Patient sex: M
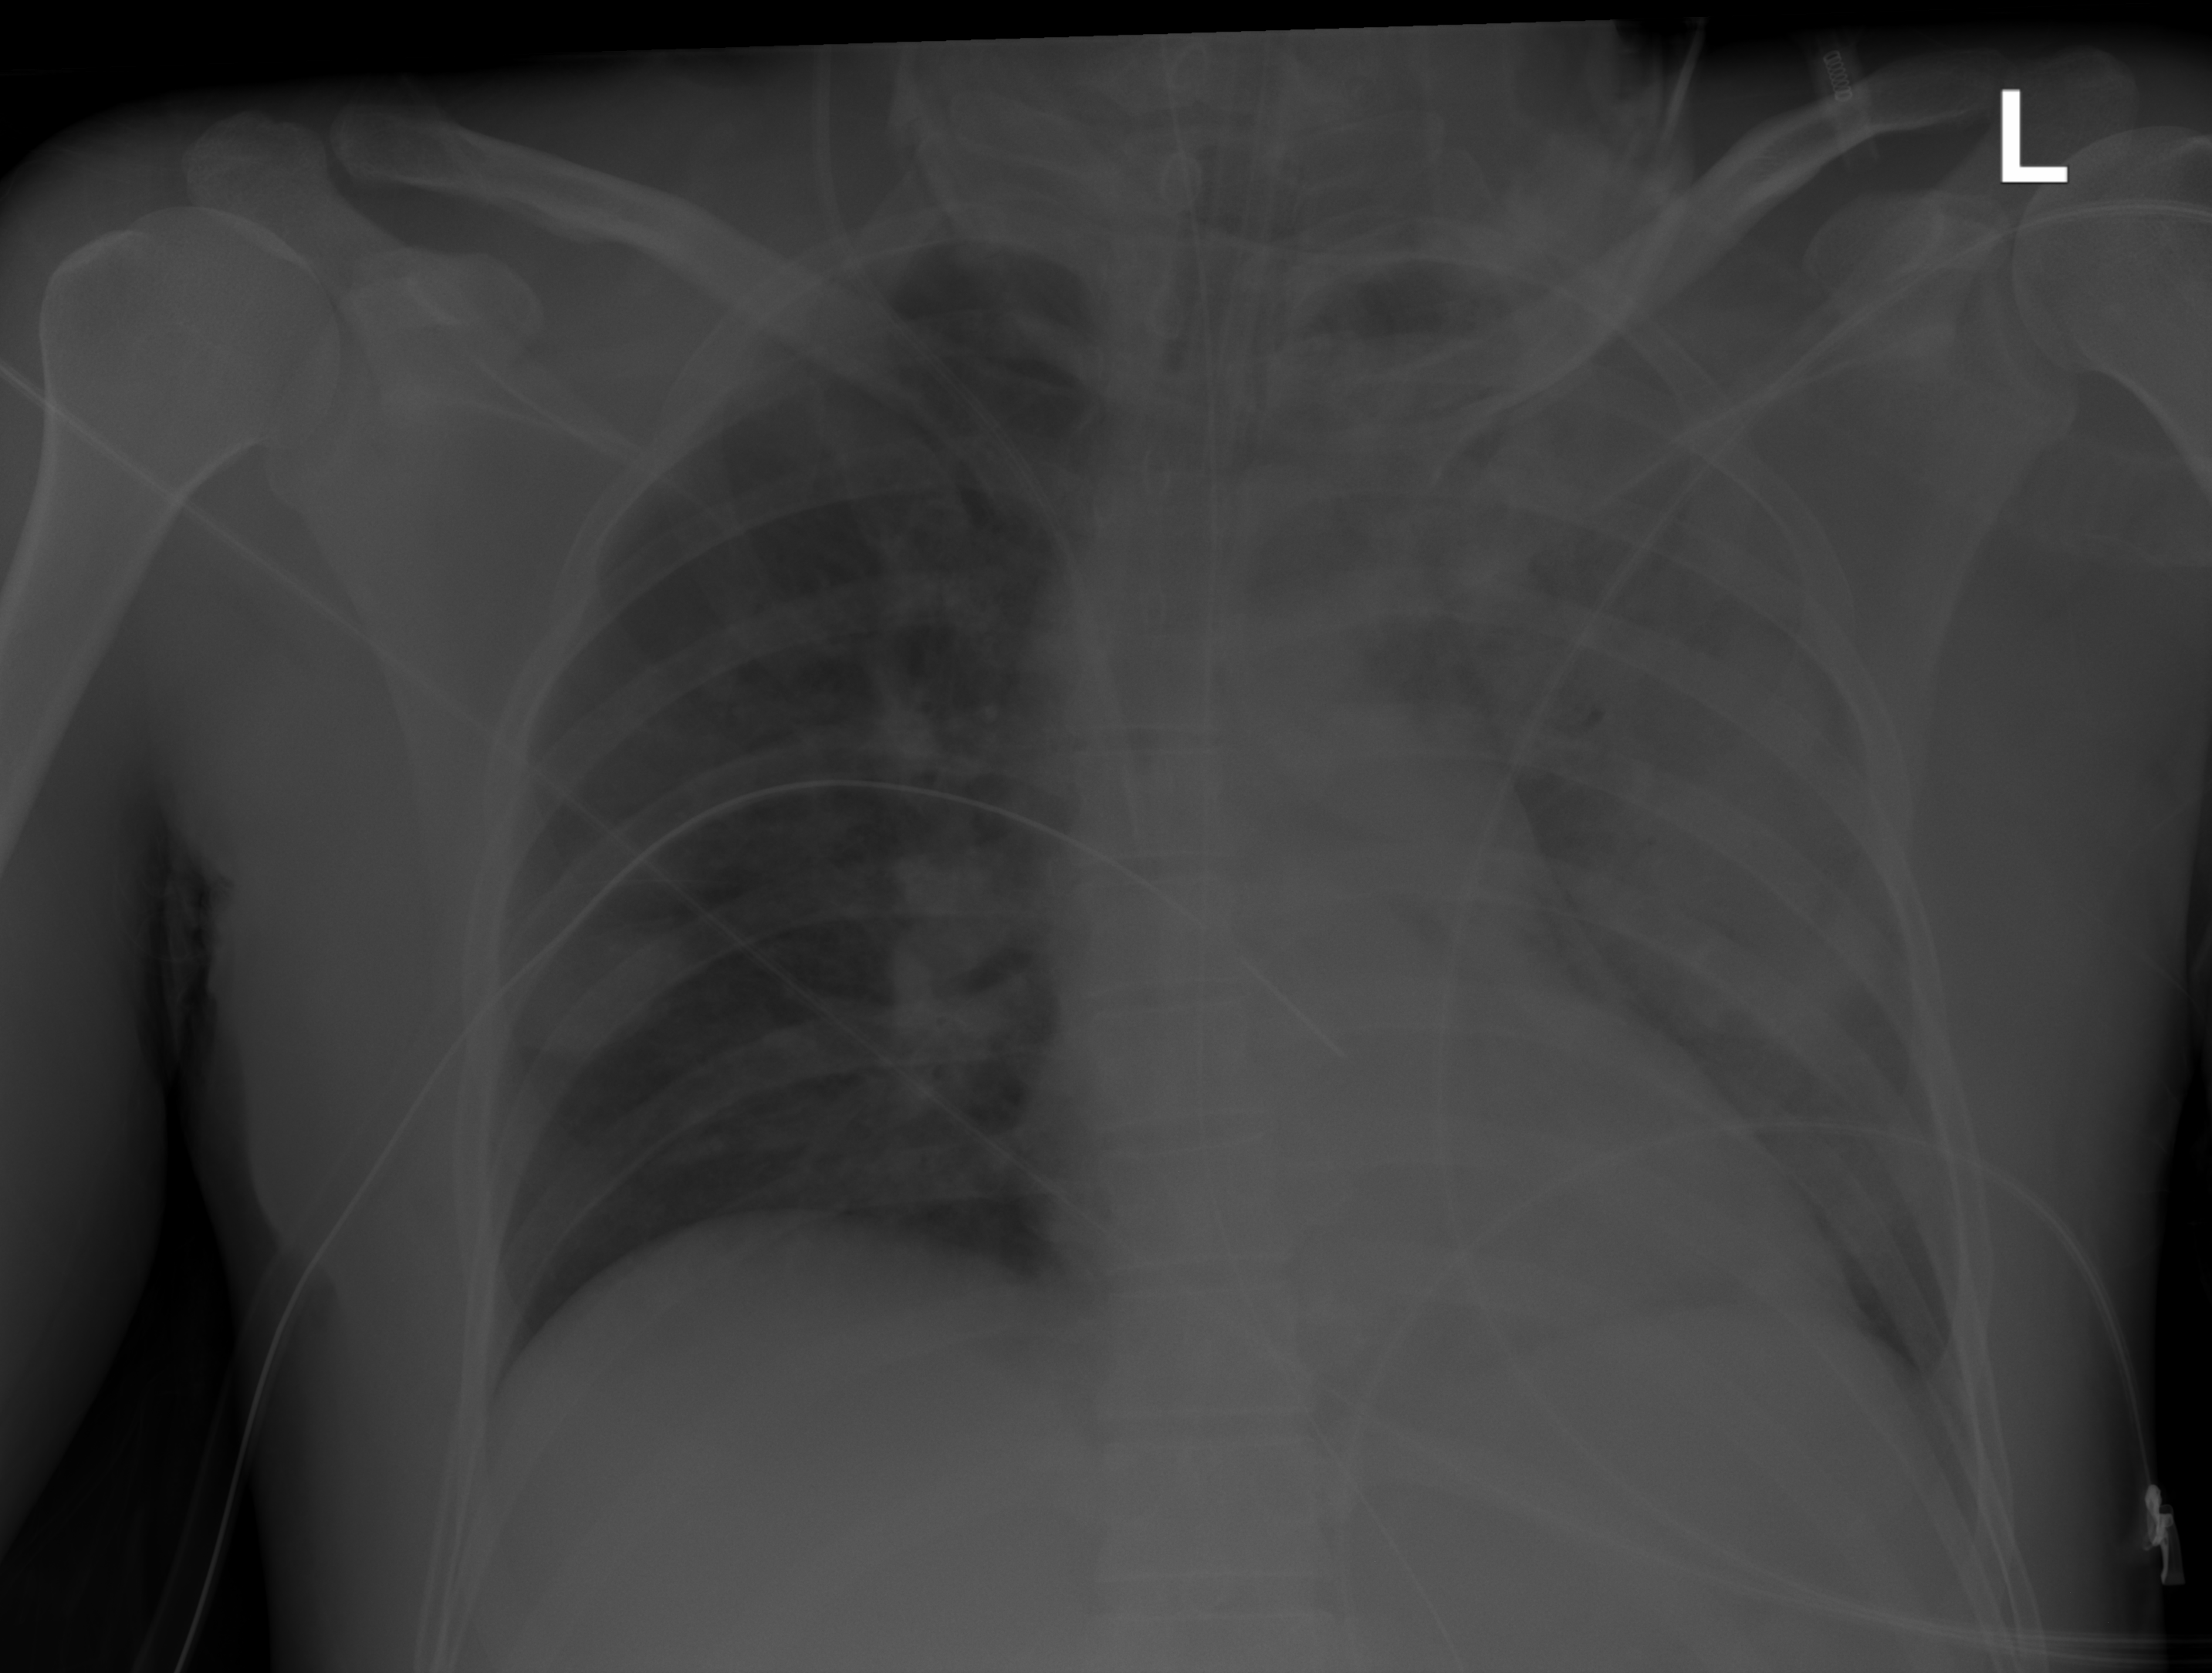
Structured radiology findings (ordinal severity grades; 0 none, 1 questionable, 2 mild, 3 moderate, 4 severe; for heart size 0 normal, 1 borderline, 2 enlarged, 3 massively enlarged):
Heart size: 0
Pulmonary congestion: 1
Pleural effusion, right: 0
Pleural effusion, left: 0
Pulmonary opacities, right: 2
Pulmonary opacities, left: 3
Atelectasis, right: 0
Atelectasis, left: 3